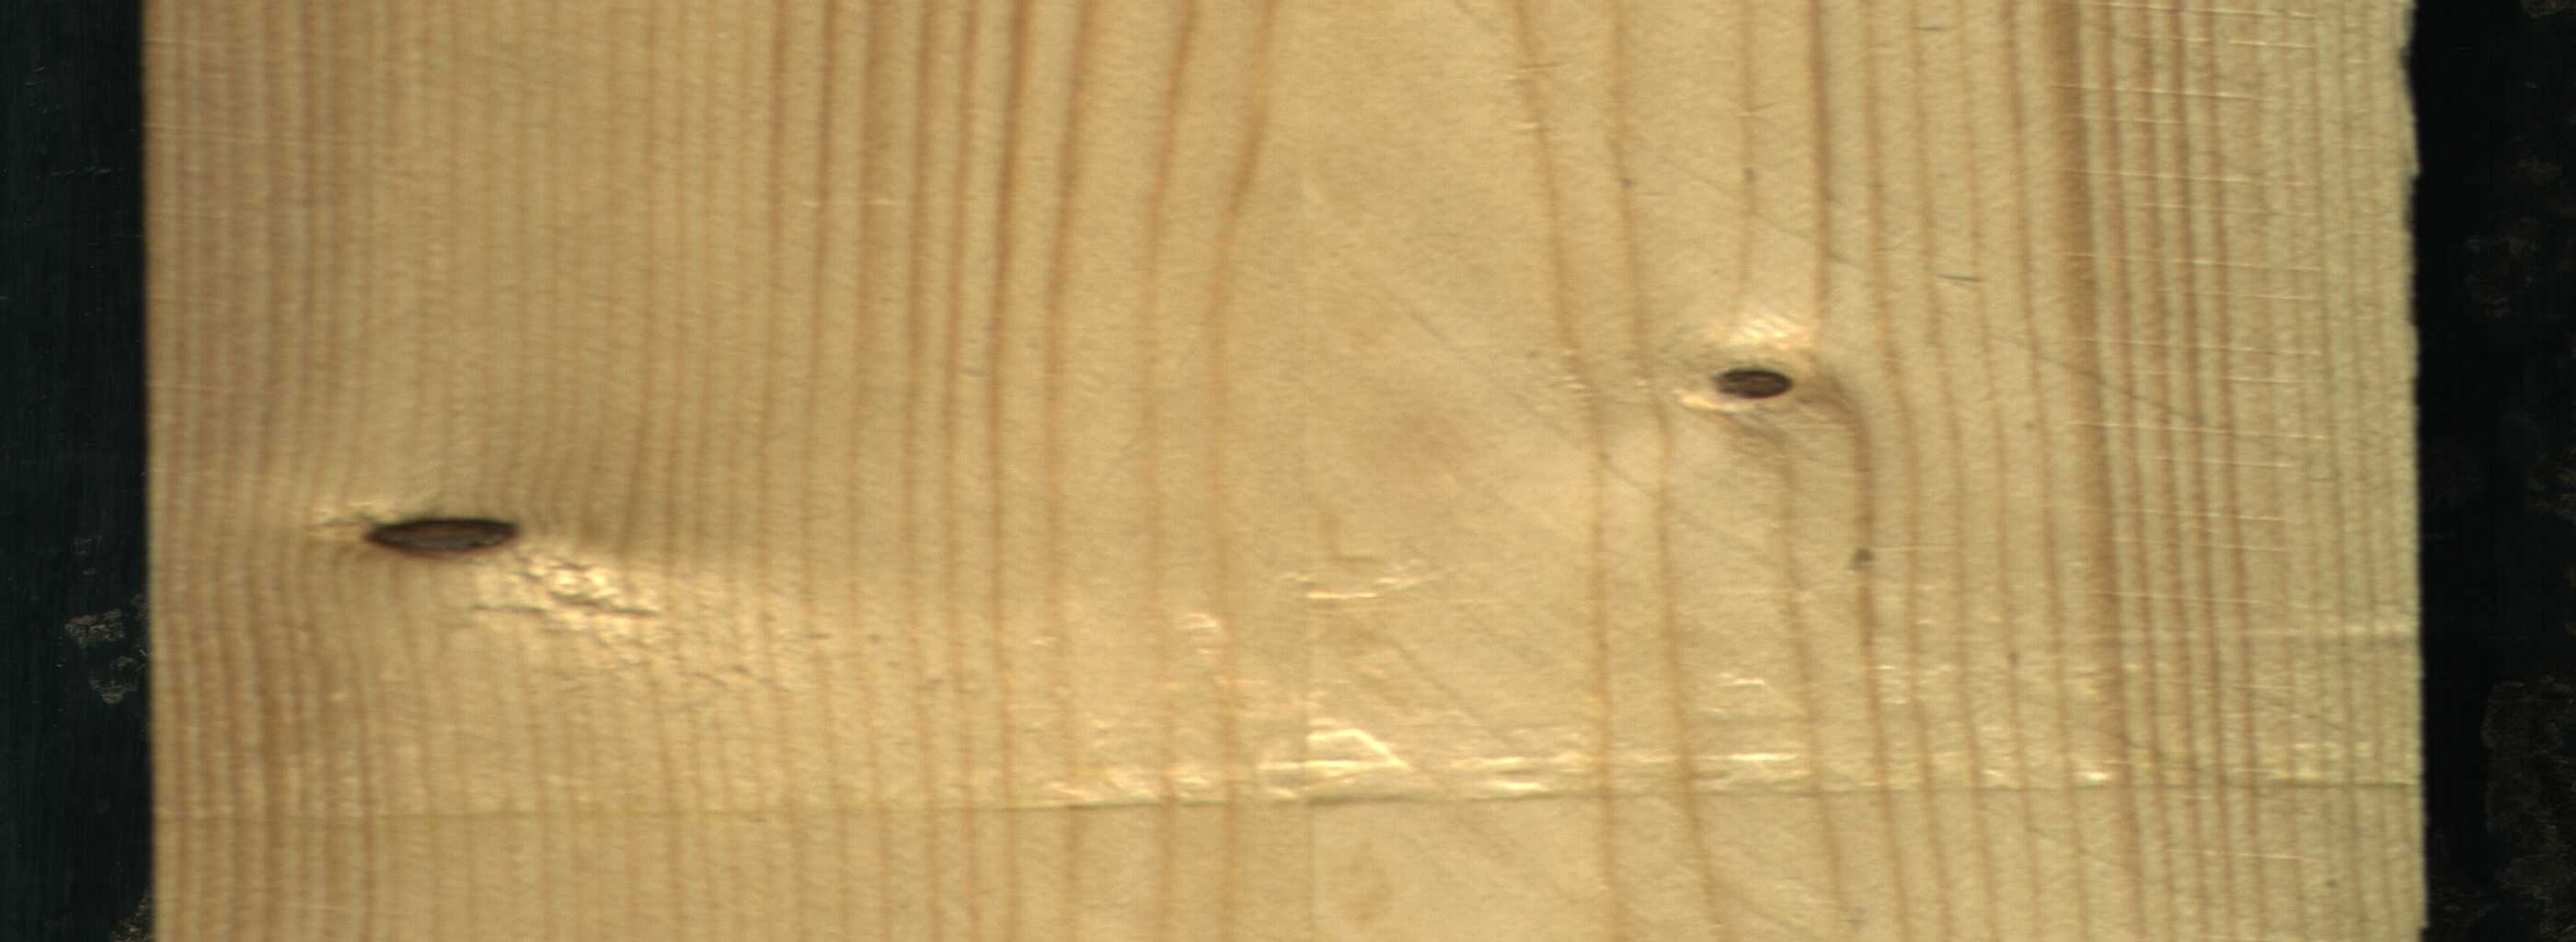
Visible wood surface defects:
Dead_Knot
Dead_Knot